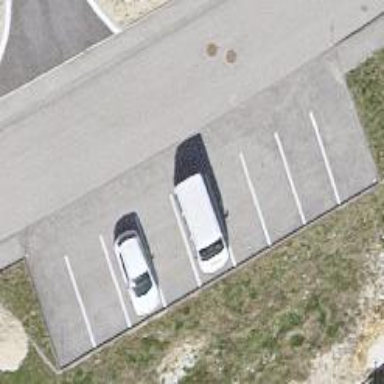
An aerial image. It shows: Asphalt street-side parking area.